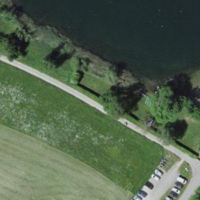
EUNIS habitat code: 24
Species observed at this site:
Carpinus betulus